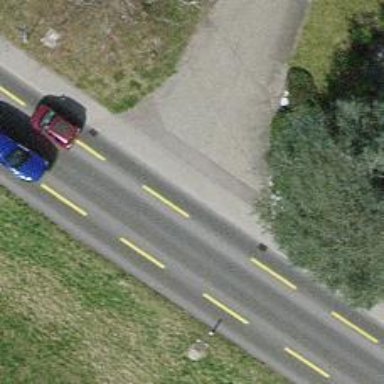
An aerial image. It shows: Secondary road with dedicated lane for cyclists.